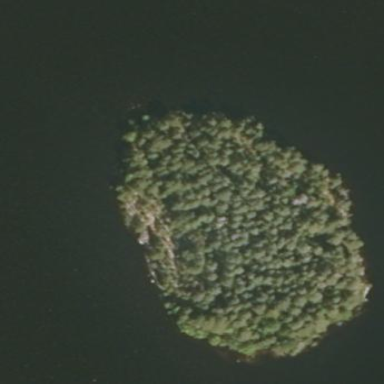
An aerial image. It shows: Island.